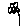
Label: flower